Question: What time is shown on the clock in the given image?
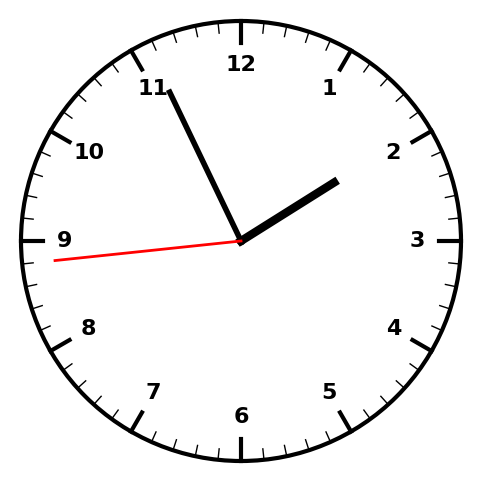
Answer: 01:55:44